Field crop: tomato
Growth stage: 1
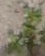
Species: portulaca